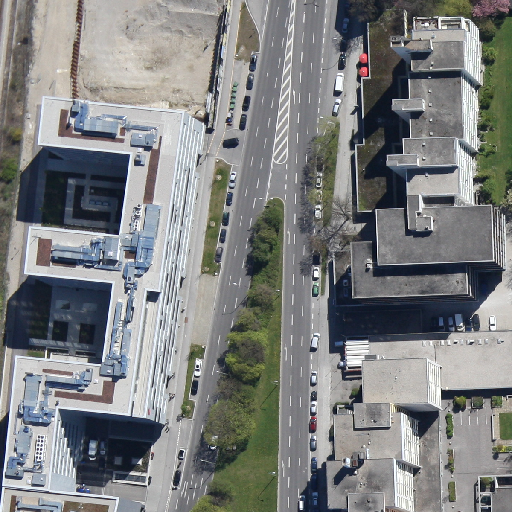
Referring expression: vehicle in the parking area